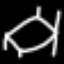
Label: bed